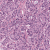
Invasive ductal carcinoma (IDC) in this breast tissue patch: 1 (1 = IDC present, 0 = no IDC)